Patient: sex F, age 43
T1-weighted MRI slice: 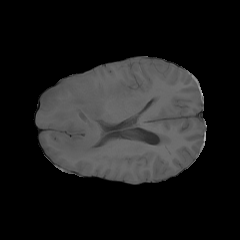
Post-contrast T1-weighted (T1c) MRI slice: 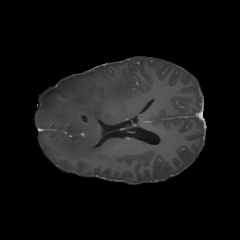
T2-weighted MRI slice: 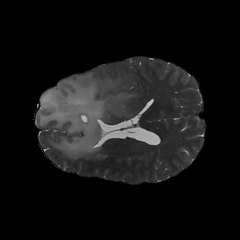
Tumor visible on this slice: yes
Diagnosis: Astrocytoma, IDH-mutant
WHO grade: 3